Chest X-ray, PA view. Patient: 27 years old, sex M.
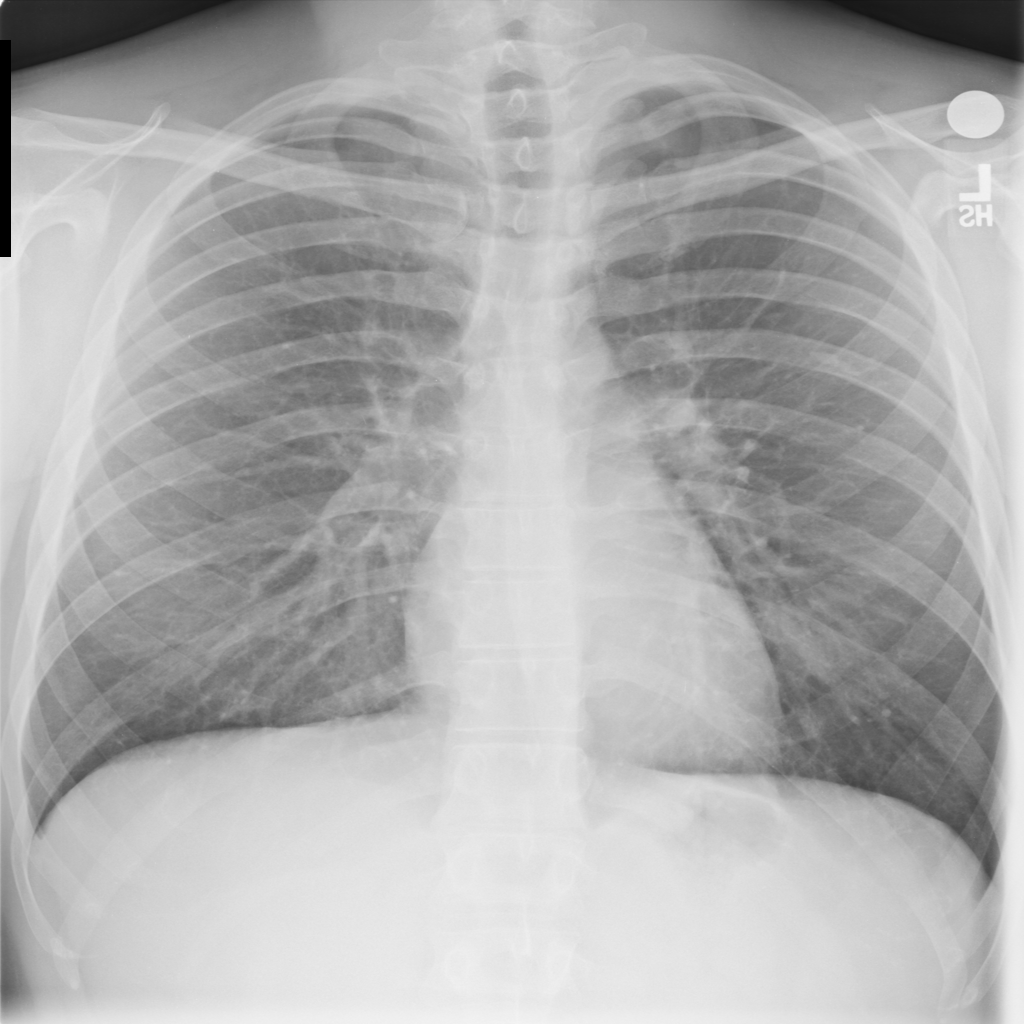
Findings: No Finding